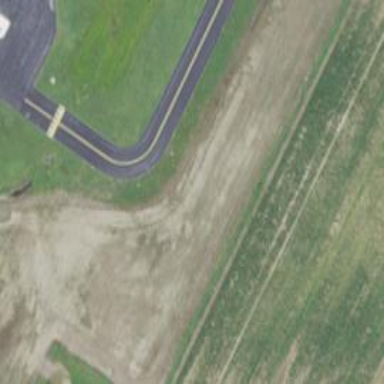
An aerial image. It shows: View of taxiway at the airport.